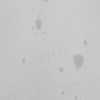
Atmospheric dust classification: not_dusty